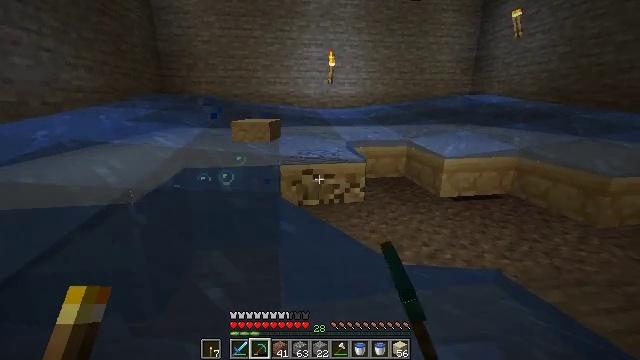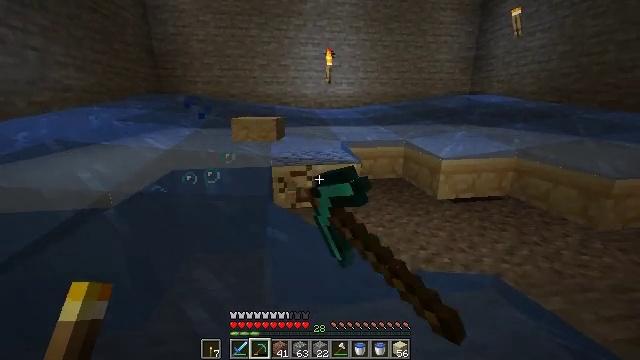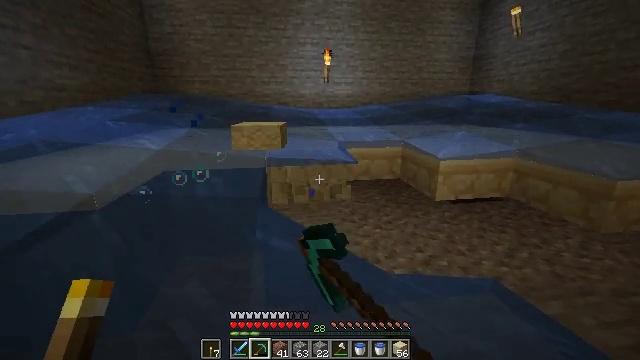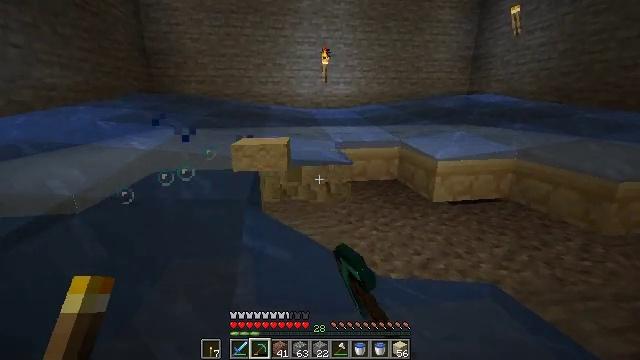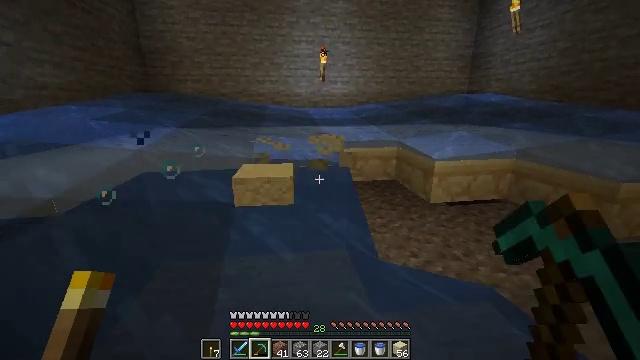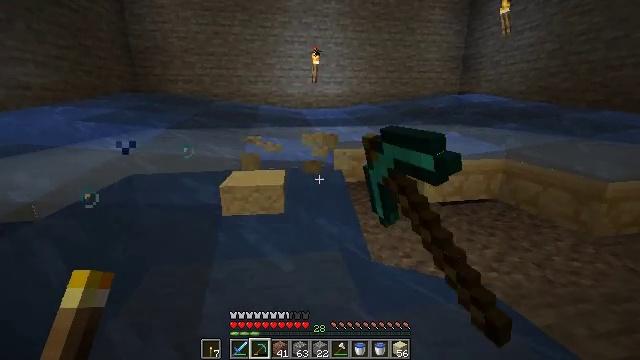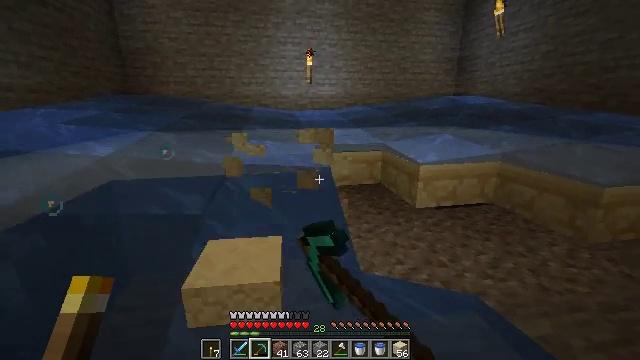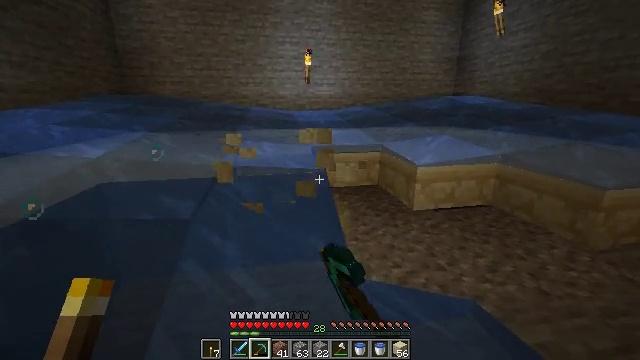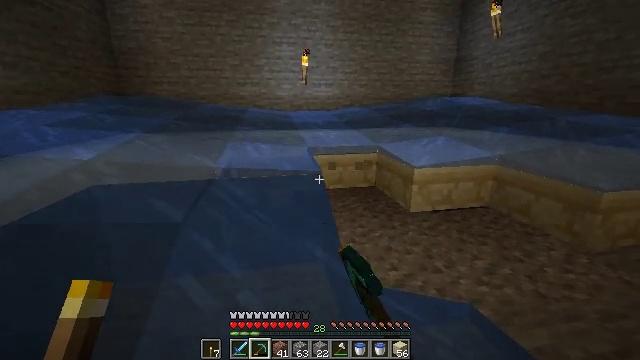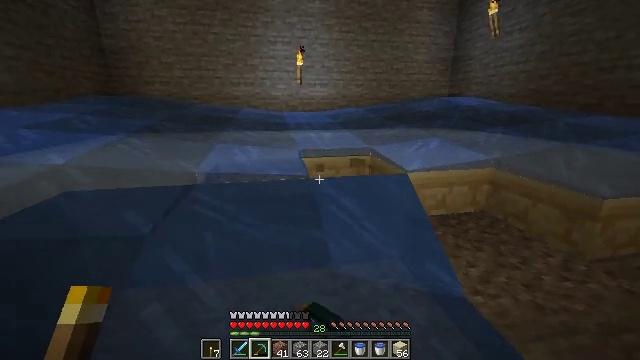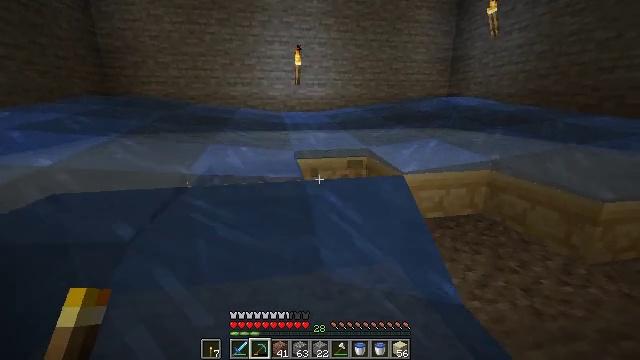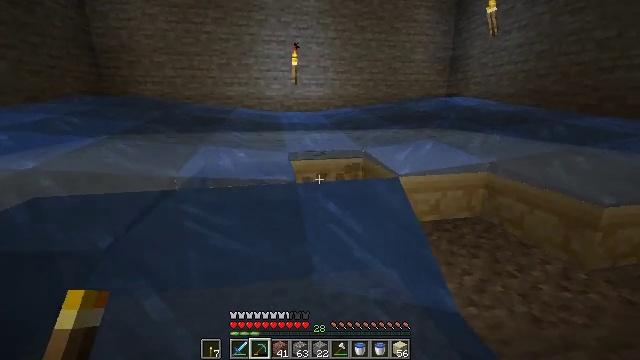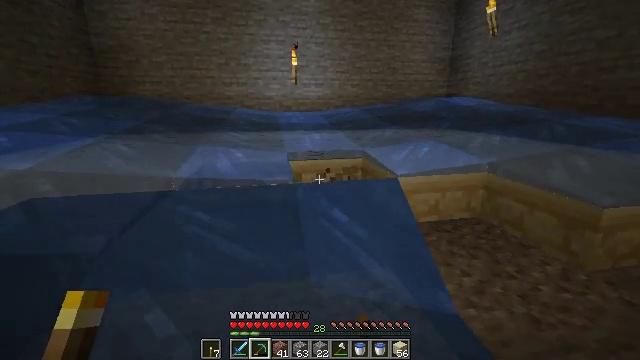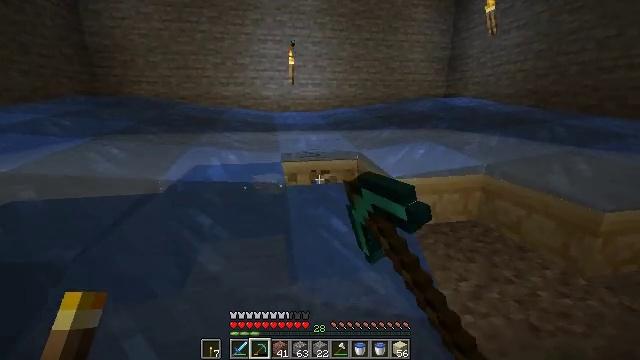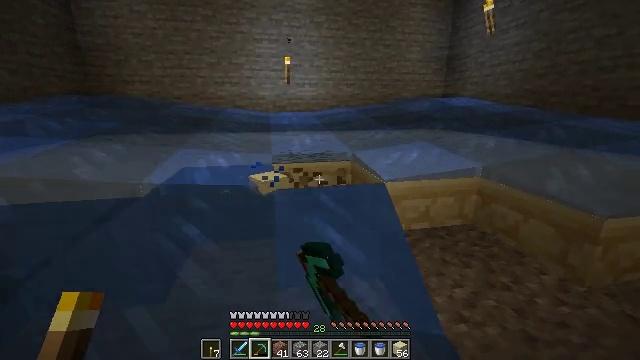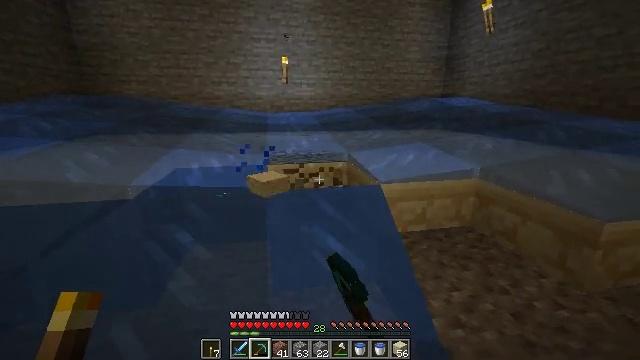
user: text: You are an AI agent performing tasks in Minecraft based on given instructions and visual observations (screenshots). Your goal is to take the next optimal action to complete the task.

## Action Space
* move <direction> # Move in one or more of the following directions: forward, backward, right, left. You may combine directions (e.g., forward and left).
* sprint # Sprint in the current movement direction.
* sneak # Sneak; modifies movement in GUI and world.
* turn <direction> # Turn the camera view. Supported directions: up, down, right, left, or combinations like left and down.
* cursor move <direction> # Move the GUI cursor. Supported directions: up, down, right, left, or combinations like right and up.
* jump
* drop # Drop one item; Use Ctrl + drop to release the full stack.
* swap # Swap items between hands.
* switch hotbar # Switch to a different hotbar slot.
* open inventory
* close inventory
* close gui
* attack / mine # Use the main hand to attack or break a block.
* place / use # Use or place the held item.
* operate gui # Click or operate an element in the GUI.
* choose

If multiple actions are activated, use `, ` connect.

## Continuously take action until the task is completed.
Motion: motion action
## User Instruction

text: Gather the sandstone slab from its placement.
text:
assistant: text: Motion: move forward, attack / mine
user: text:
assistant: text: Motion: move forward, attack / mine
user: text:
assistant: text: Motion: move forward, attack / mine
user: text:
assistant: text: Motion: move forward, attack / mine
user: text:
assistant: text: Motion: move forward, turn right, attack / mine
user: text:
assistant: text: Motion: move forward, attack / mine
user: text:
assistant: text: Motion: move forward, attack / mine
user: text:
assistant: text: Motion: move forward, attack / mine
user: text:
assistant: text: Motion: move forward, attack / mine
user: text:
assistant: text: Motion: move forward, attack / mine
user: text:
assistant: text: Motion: move forward, attack / mine
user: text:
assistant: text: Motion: move forward, attack / mine
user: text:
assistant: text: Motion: move forward, attack / mine
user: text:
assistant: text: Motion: move forward, attack / mine
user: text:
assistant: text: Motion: move forward, attack / mine
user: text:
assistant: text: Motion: move forward, turn left, attack / mine
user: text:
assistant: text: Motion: move forward, attack / mine
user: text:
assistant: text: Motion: move forward, attack / mine
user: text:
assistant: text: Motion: move forward, turn left, attack / mine
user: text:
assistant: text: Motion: move forward, turn left, attack / mine
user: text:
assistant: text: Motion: move forward, attack / mine
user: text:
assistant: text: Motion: move forward, turn right and down, attack / mine
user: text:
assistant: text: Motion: turn right and down, attack / mine
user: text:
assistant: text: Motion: attack / mine
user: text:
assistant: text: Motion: attack / mine
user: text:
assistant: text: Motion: attack / mine
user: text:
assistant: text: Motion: attack / mine
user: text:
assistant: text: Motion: attack / mine
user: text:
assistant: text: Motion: attack / mine
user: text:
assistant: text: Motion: attack / mine